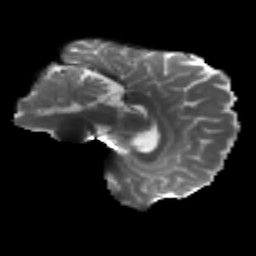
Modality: T2w
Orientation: sagittal
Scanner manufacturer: siemens
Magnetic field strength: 3 T
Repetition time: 4.16 s
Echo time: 0.0806 s